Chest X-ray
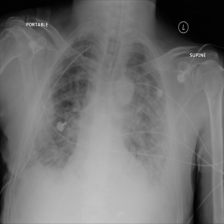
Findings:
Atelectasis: negative
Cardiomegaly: negative
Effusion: negative
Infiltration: negative
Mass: negative
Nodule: negative
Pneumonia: negative
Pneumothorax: negative
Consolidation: negative
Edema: negative
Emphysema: negative
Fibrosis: negative
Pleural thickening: negative
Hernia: negative